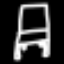
Label: chair